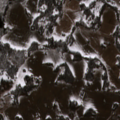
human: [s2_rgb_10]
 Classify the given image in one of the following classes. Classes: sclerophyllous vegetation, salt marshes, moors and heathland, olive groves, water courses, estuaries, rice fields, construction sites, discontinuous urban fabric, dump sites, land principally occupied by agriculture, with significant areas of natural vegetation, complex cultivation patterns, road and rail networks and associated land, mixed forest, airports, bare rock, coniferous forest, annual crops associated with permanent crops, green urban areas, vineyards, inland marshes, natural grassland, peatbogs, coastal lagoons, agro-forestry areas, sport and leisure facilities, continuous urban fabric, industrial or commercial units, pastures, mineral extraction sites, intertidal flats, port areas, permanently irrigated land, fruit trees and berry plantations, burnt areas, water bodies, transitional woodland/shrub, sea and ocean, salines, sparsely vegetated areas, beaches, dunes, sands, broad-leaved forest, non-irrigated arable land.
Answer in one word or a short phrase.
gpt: non-irrigated arable land, land principally occupied by agriculture, with significant areas of natural vegetation, broad-leaved forest